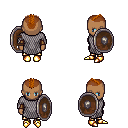
a pixel art fantasy rpg character, female body template, human, dark skin, chain mail, gold greaves, brunette short mohawk hairstyle, leather bracers, gold boots, shield, four views (front, back, left, right), 2x2 character sprite sheet, small pixel art, hard edges, no anti-aliasing